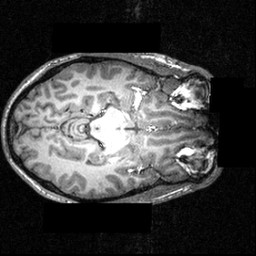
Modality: T1w
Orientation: axial
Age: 25
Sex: male
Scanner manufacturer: siemens
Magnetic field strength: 3.951 T
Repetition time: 1.5 s
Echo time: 0.00335 s